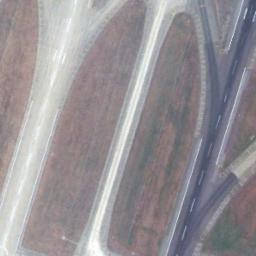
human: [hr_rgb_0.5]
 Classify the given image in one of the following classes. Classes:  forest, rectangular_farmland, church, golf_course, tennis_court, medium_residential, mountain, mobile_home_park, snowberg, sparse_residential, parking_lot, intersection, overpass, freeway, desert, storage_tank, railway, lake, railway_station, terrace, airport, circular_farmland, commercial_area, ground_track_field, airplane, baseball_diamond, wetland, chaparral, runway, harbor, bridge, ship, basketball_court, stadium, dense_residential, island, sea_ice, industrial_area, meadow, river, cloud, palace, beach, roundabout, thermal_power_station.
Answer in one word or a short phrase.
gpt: runway